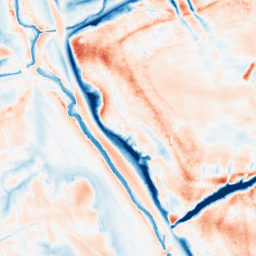
Category: trend_removal
Decomposition family: local_polynomial
Decomposition parameters: window_size: 31
degree: 2
Upsampling method: quadratic
Upsampling parameters: scale: 4
Upsampling scale: 4